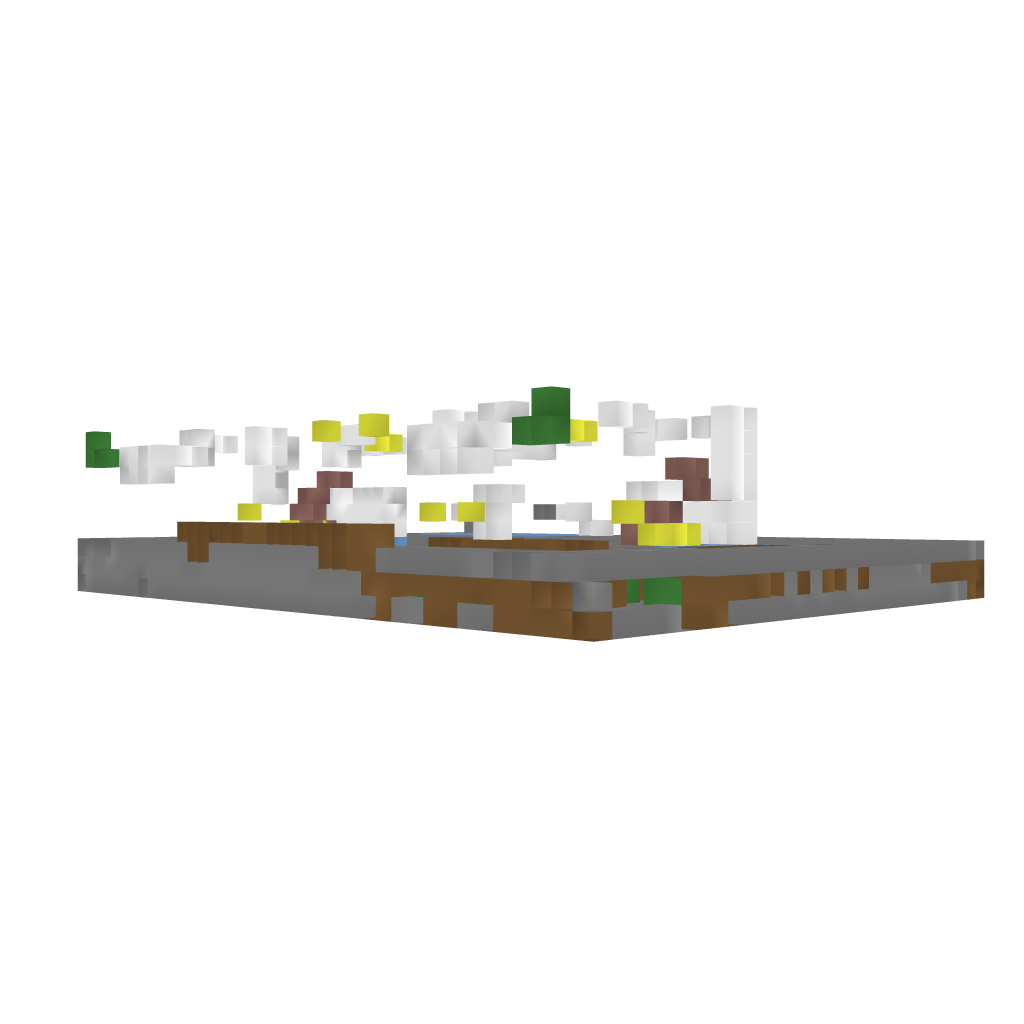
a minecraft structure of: Modern House bad low quality